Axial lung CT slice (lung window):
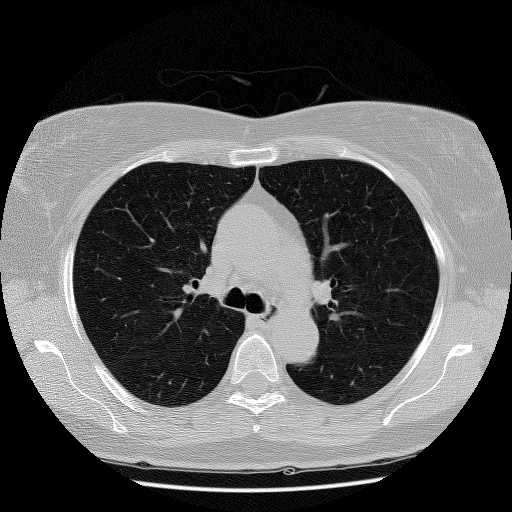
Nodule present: no